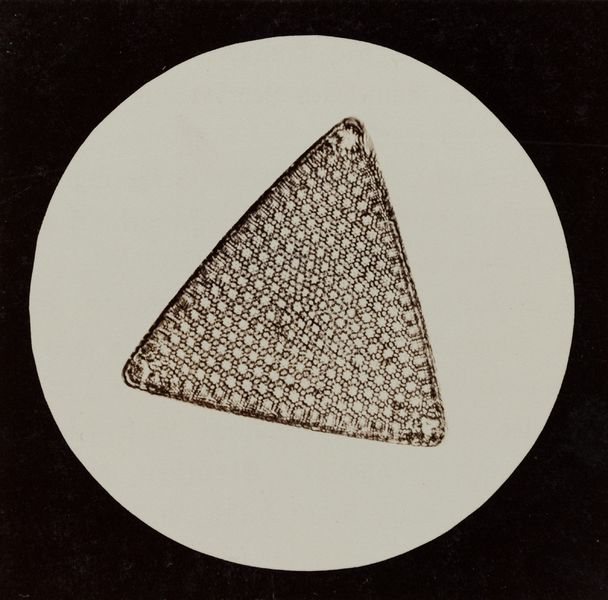
Titel: Großes Dreihorn (Triceratium Favus)
Künstler: Julius Stinde
Standort: Hamburg
Institution: Museum für Kunst und Gewerbe Hamburg
Schlagwörter: pflanzen, vegetation, foto, fotografie, photographie, algen, photo, karton, biologie, albumin, lichtbild, sachfotografie, bildwerke, pflanzenabbildung, angewandte und bildende kunst, hessische systematik, schwarzweißpositivverfahren, silbersalzverfahren, schwarzweißfotografie, objektstudien, sachphotographie, albuminpapier, mikrostruktur, dreihorn